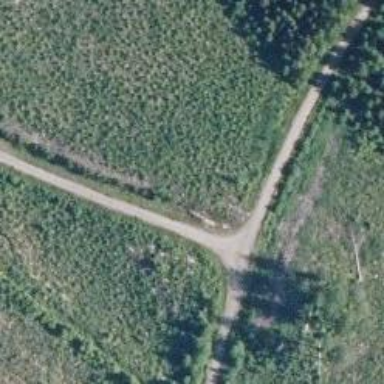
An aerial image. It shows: Unclassified road.